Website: lowes
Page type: review-order
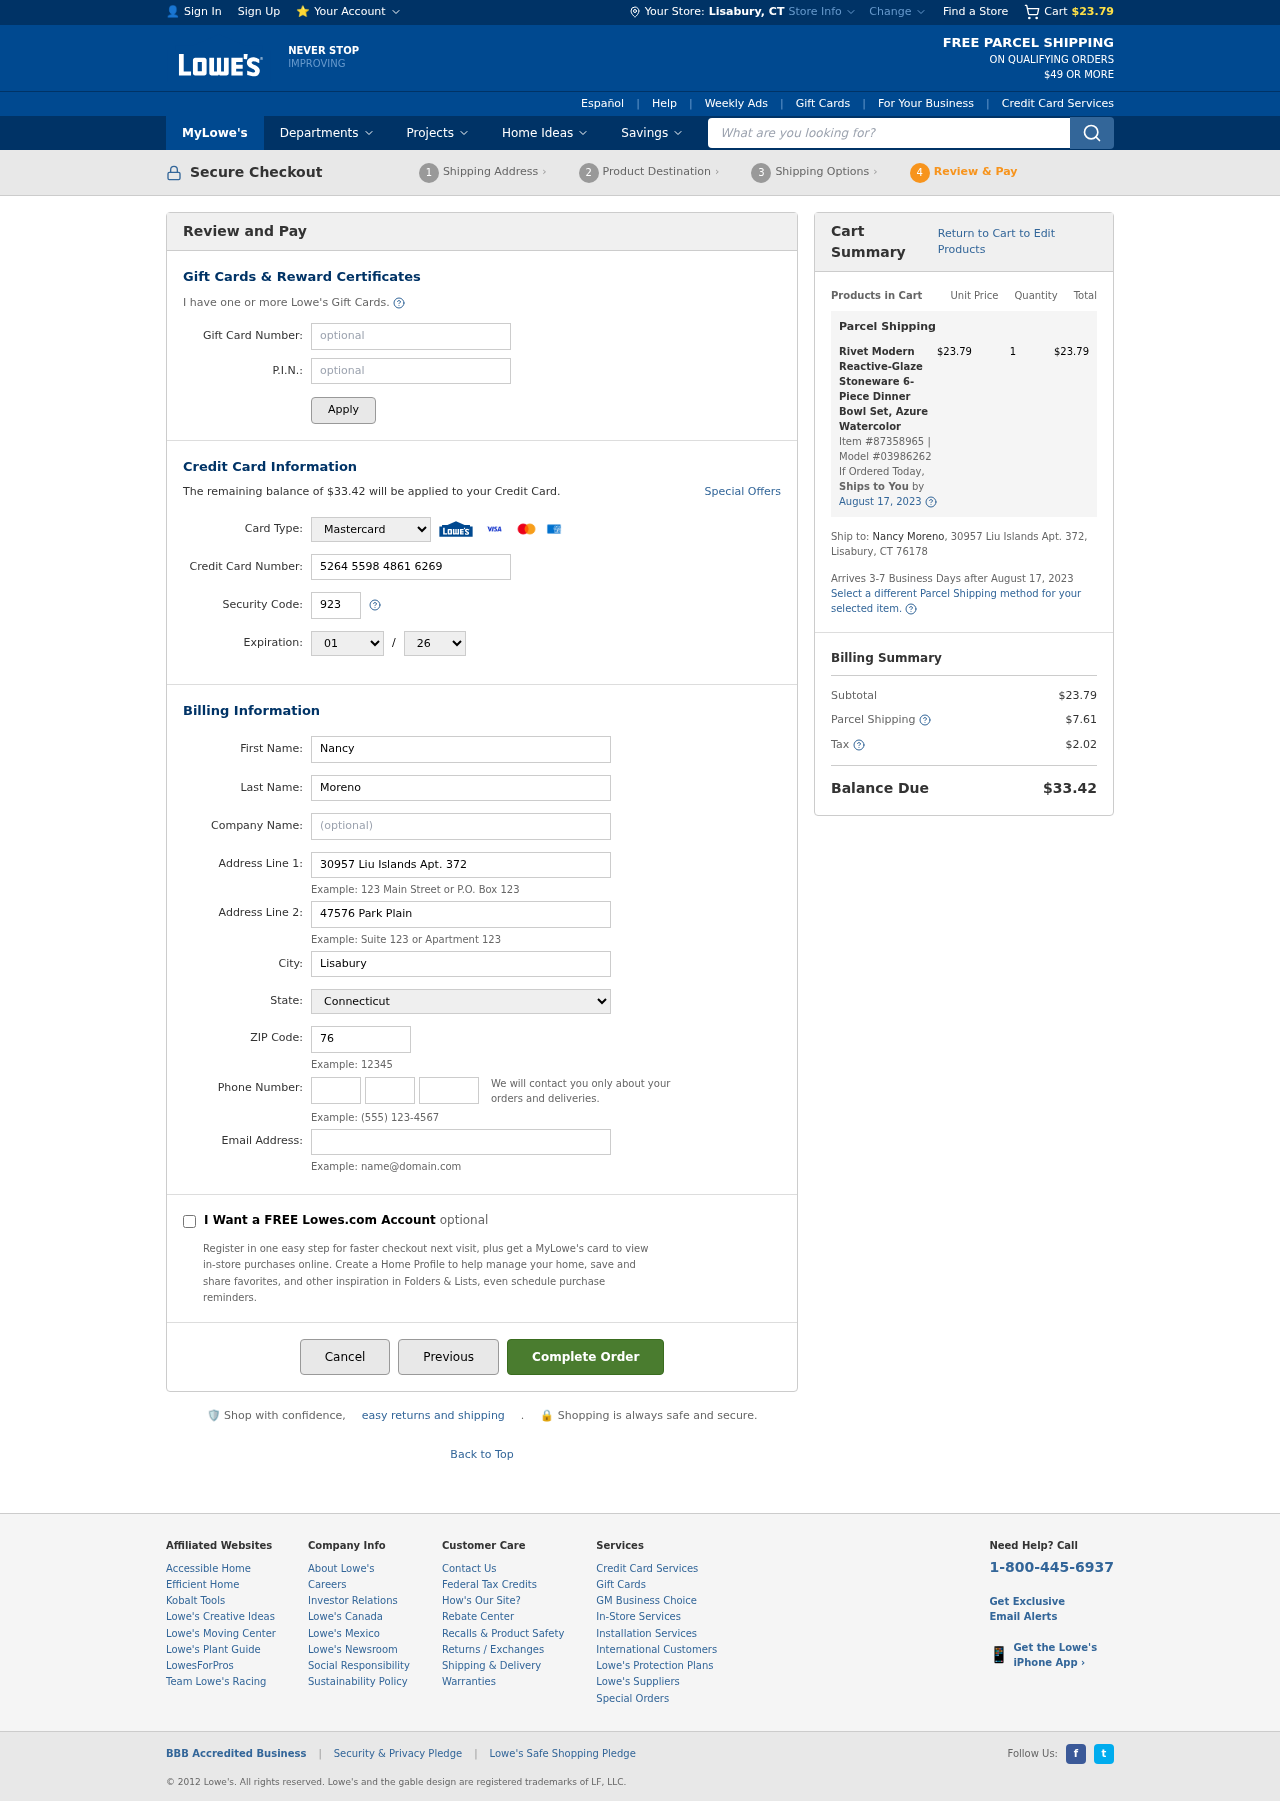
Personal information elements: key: PII_CARD_CVV
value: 923
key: PII_CARD_EXPIRY_MONTH
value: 01
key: PII_CARD_EXPIRY_YEAR
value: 26
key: PII_CARD_NUMBER
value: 5264 5598 4861 6269
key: PII_CARD_TYPE
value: Mastercard
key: PII_CITY
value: Lisabury
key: PII_CITY_STATE
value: Lisabury, CT
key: PII_EMAIL
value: nancy_moreno@yahoo.com
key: PII_FIRSTNAME
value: Nancy
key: PII_LASTNAME
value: Moreno
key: PII_PHONE_AREA
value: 309
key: PII_PHONE_PREFIX
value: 843
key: PII_PHONE_SUFFIX
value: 8331
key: PII_POSTCODE
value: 76178
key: PII_STATE
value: Connecticut
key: PII_STREET
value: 30957 Liu Islands Apt. 372
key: PII_STREET2
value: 30957 Liu Islands Apt. 372
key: PII_STREET2
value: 47576 Park Plain
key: PII_FULLNAME2
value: Nancy Moreno
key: PII_CITY_STATE_ZIP2
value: Lisabury, CT 76178
Product elements: key: PRODUCT1_NAME
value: Rivet Modern Reactive-Glaze Stoneware 6-Piece Dinner Bowl Set, Azure Watercolor
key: PRODUCT1_PRICE
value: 23.79
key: PRODUCT1_QUANTITY
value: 1
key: PRODUCT1_ITEM_NUMBER
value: Item #87358965
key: PRODUCT1_MODEL_NUMBER
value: Model #03986262
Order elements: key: ORDER_SUBTOTAL
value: $23.79
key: ORDER_BALANCE_DUE
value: $33.42
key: ORDER_SHIPPING_DATE
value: August 17, 2023
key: ORDER_ITEM_TOTAL
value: $23.79
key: ORDER_SHIPPING_DATE2
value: August 17, 2023
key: ORDER_SHIPPING_COST
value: $7.61
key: ORDER_TAX
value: $2.02
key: ORDER_TOTAL
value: $33.42
Search elements: key: HEADER_SEARCH
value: What are you looking for?